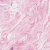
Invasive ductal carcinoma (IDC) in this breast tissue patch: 0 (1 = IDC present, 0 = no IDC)